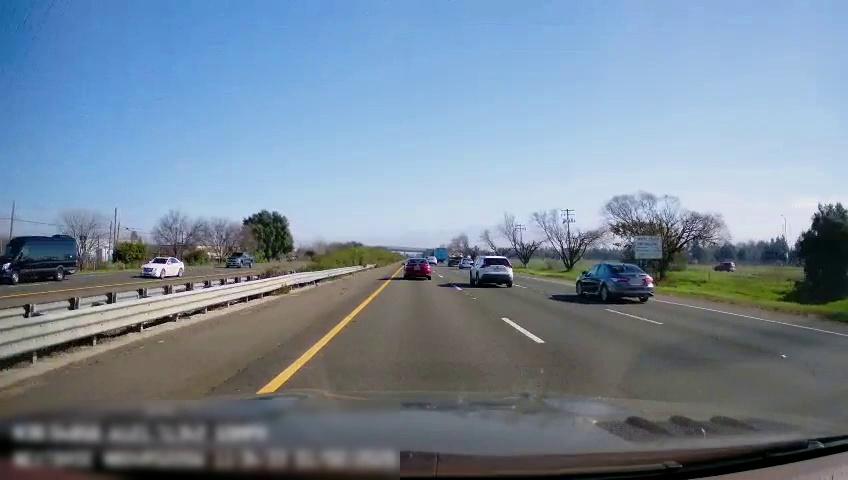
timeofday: Day
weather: Sunny
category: Drivable Space
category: Vehicles | Car
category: Vehicles | SUV
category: Vehicles | Car
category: Drivable Space
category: Vehicles | Truck
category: Vehicles | Van
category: Vehicles | Car
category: Vehicles | Truck
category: Vehicles | Truck
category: Vehicles | Car
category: Vehicles | SUV
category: Vehicles | SUV
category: Lanes | Current Lane
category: Lanes | Current Lane
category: Lanes | Alternate Lane
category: Lanes | Alternate Lane